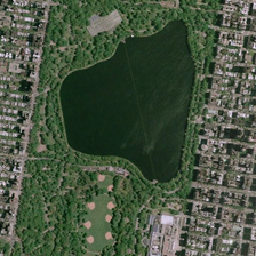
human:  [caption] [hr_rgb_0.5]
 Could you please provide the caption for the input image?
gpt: In the rectangular area between many residential buildings, we can see an irregular pond surrounded by green water and dense trees.

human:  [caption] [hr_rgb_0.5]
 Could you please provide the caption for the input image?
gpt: in the rectangular area between numerous residential buildings, you can see an irregular pond with green water and dense forests surrounded.

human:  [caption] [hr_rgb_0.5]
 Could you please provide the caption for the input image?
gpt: In the square between many residential buildings, an unusual carriage is surrounded by dense green trees.

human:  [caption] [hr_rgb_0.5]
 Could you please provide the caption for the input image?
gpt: In rectangular areas between numerous houses, there are irregular ponds surrounded by green water and dense forests.

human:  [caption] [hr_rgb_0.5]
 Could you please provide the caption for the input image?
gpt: In the rectangular area between several residential buildings, we can see an irregular lake with green water and dense forests enclosed.